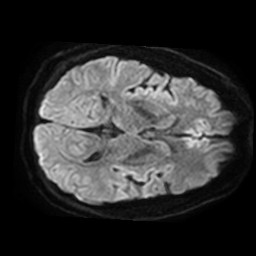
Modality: TRACE
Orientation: axial
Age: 50
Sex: male
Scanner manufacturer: philips
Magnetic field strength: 3 T
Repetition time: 4.269 s
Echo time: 0.06119 s